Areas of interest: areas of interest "Botanical Garden"
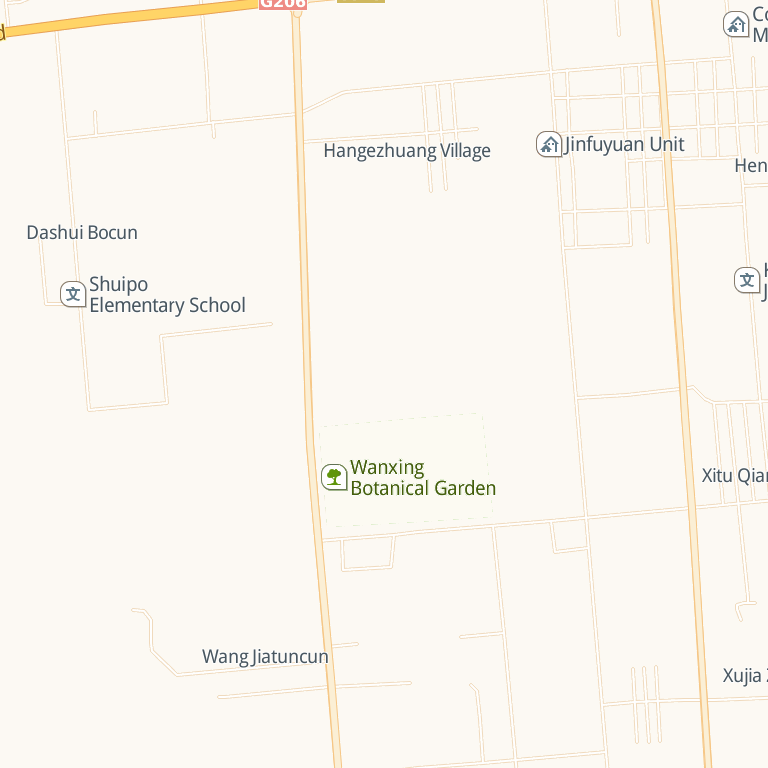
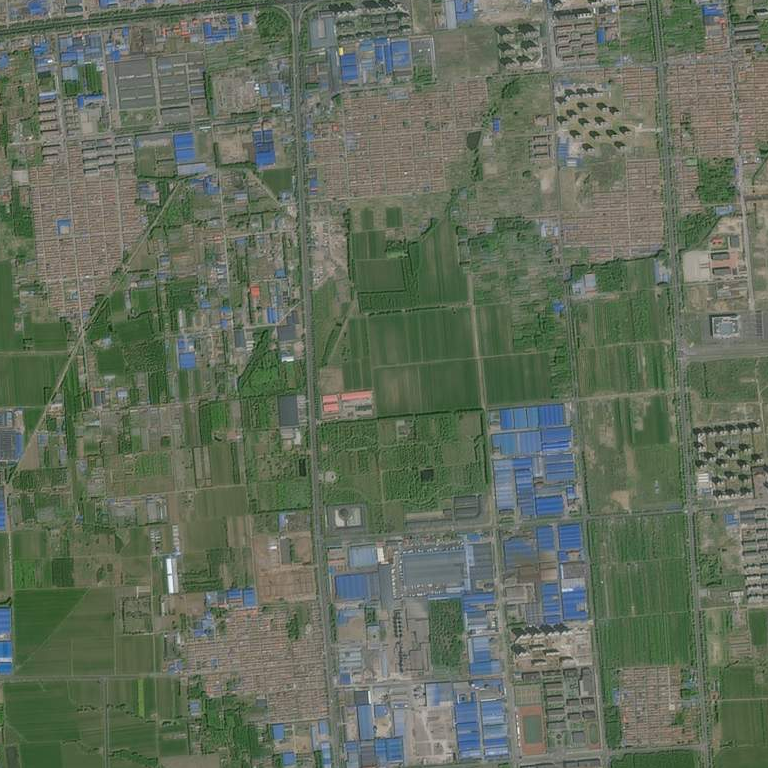